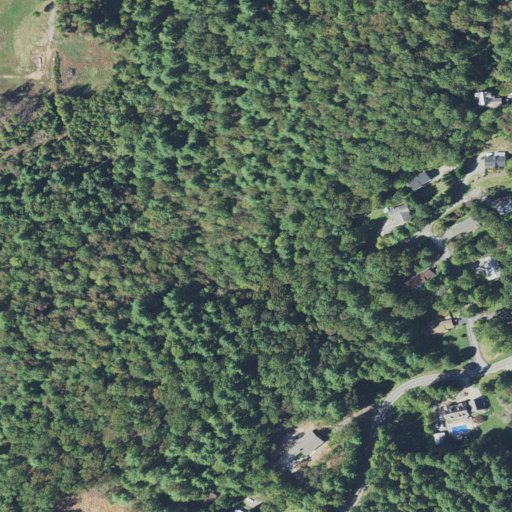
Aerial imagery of ridge(s) in North Carolina named Boylston Ridge containing mixed forest, open development, shrub, evergreen forest, low intensity development, deciduous forest, pasture, grassland, and medium intensity development